Question: Does anybody know what is the difference between 'Installed' & 'Hidden' properties of 'WKInterfaceLabel' ?
Both of them show/hide the label .

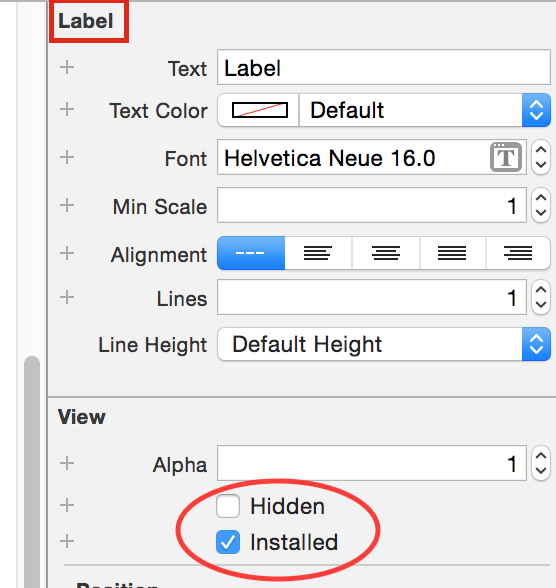
Answer: For WatchKit apps, all interface elements required in an app scene have to be created in the storyboard in Xcode and installed with the app... they cannot be added programatically at runtime. The hidden attribute sets whether an element is hidden or visible at launch. This be subsequently changed programatically, and so toggling the hidden attribute is used in a manner akin to adding or removing items from a view in iOS.
The installed attribute sets whether an interface element is installed at all in the Watch App when it is copied to the Watch. If an item is not installed, it cannot be used.
A principal way in which you might use this installed attribute is to have different interface elements on different sizes of Apple Watch. By clicking the + to the left of the Installed checkbox in Xcode, you have the option to set different values of this attribute for different Apple Watch sizes.

Having selected a Watch size, you can then set different values for that watch size compared to the default size:

These changes can also be made by selecting the Apple Watch size at the bottom of the interface builder window, and making the changes directly on the storyboard. These are simply two paths to make exactly the same changes, rather than actual different alternative solutions.

Note that Apple recommend that Watch app interfaces should as much as possible be the same across all Apple Watches, with interface elements varying only in size. It is possible to make these size changes for many interface elements using size constraints that set the size relative to the element's container. However, for buttons with images this is a method for installing buttons with images sized specifically for each watch.